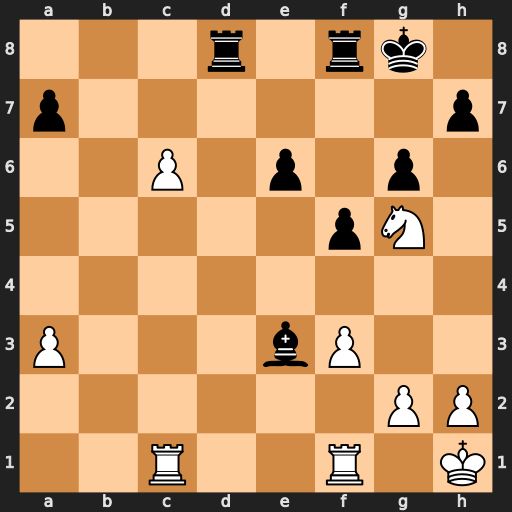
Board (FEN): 3r1rk1/p6p/2P1p1p1/5pN1/8/P3bP2/6PP/2R2R1K
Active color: w
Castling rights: -
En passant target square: -
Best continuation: Nxe6 Rc8 Nxf8 Bxc1 Rxc1